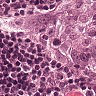
Metastatic tissue present: yes